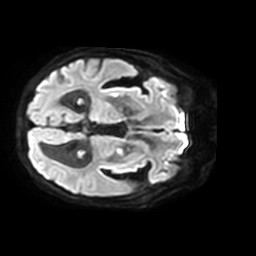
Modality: TRACE
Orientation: axial
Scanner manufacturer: philips
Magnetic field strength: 3 T
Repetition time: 3.9 s
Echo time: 0.05989 s